Question: I have a database of private messages users. Scheme:

For my task is only interested column 'owner_user_id' and 'viewer_user_id'.
The result of the query 'SELECT owner_user_id, viewer_user_id FROM mail' roughly the:
<URL>
:
I need to get a list of .
Namely, from this list(*1), I have to get something like this(*2).
And this despite the fact that when you build a query, I do not know the identity of any one person.
*1 <URL>
*2 <URL>
:
How i do it?
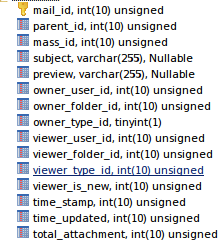
Answer: Found a solution!
'''
SELECT DISTINCT
LEAST(
'owner_user_id',
'viewer_user_id'
) AS first_user,
GREATEST(
'owner_user_id',
'viewer_user_id'
) AS second_user
FROM
'mail'
'''